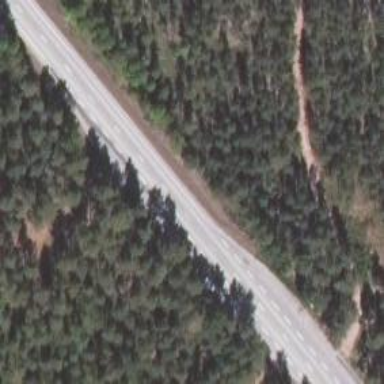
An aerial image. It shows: Rest area on the road.